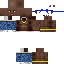
A male human skin with dark skin, wearing brown long hair dressed in a blue hoodie and blue jeans, featuring a closed mouth.